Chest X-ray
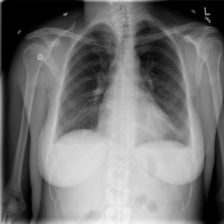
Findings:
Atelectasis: negative
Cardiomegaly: negative
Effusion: positive
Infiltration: negative
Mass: negative
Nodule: negative
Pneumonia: negative
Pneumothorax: negative
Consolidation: negative
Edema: negative
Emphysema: negative
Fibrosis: negative
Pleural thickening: negative
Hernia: negative